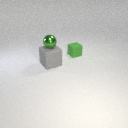
small green metal sphere above large gray rubber cube